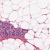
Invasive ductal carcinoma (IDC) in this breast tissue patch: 0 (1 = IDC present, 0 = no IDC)